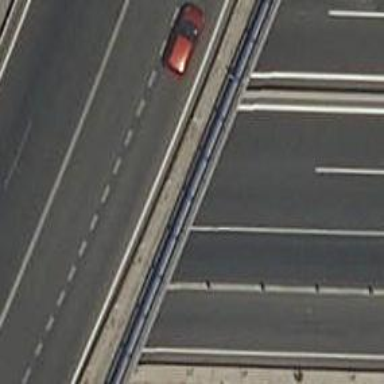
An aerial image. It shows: Bridge over motorway_link.